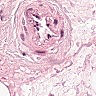
Metastatic tissue present: no